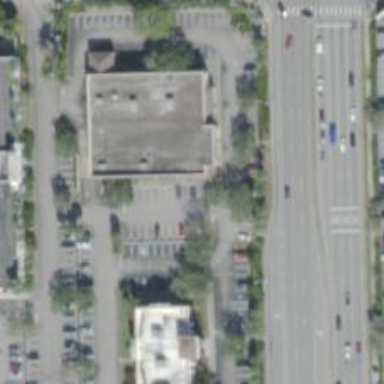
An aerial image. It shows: Parking space.